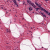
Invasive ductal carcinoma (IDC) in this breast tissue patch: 0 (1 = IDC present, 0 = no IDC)